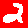
Digit: 2